Question: I noticed this little sign on a project source file and didn't know what it meant.

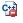
Answer: It means the file has been configured to be ignored (not compiled) in the project.
The specific option is called 'Exclude From Build' in the General property.